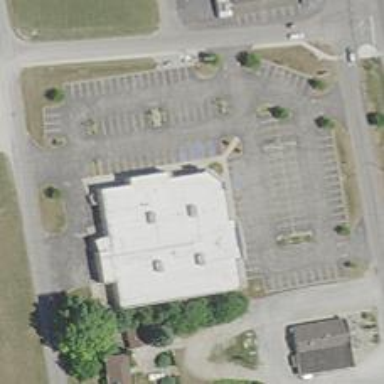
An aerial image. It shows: Healthcare clinic.